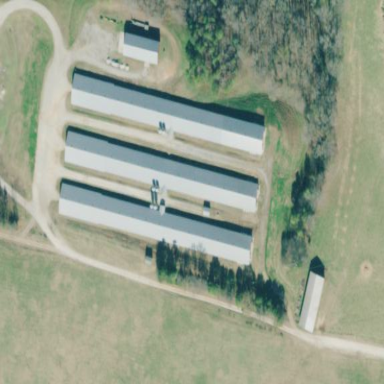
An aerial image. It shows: Poultry farmyard.